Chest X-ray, PA view. Patient: 53 years old, sex F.
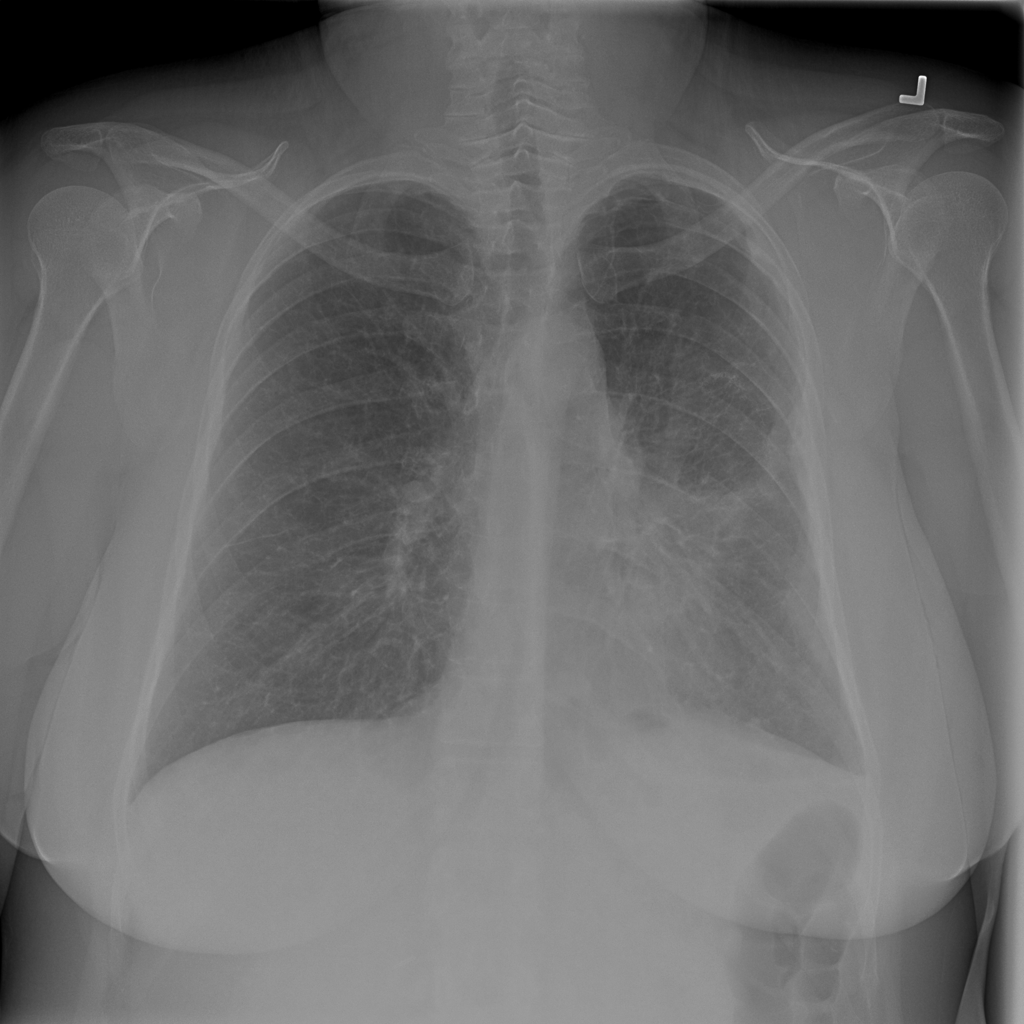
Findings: No Finding